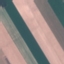
Land use / land cover: AnnualCrop